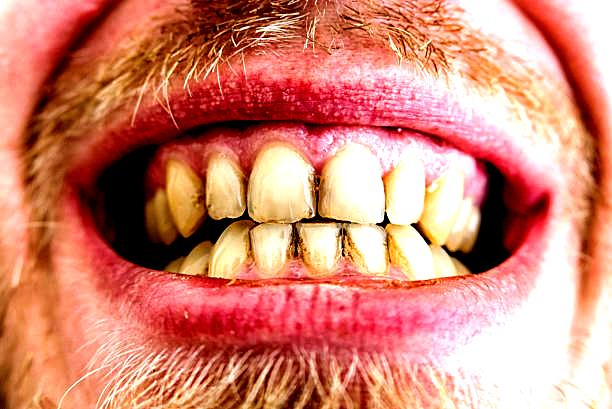
Condition: Calculus